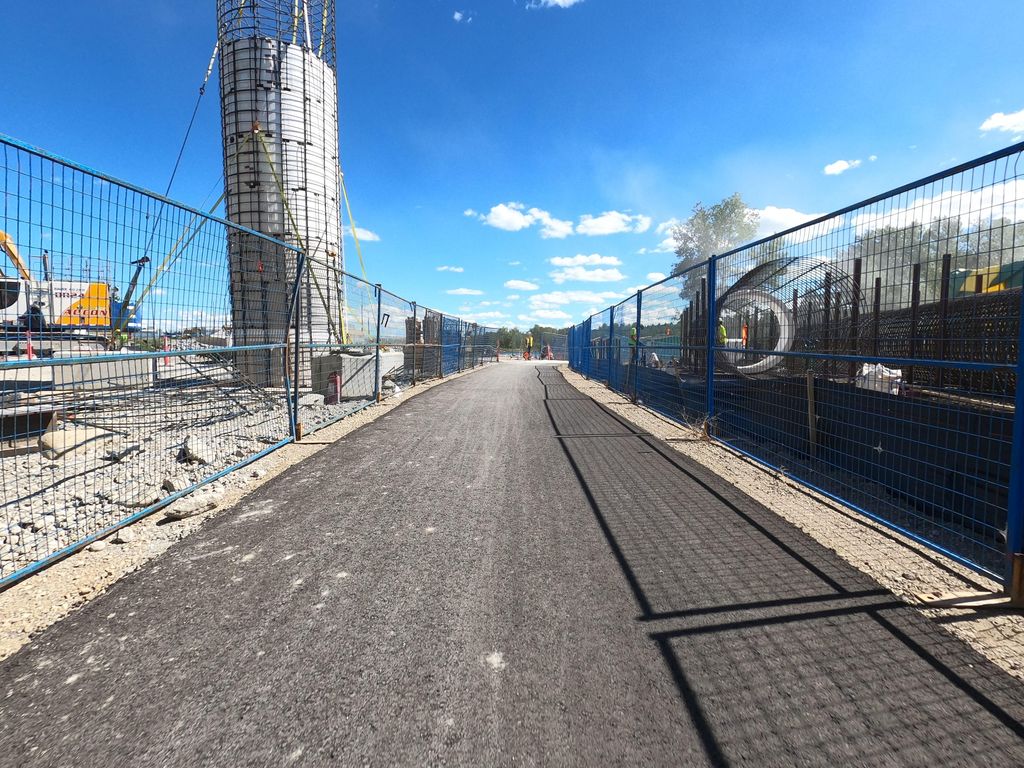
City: calgary